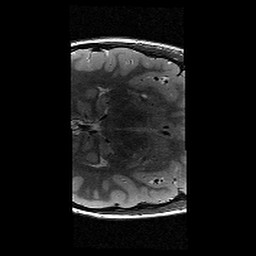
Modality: T2w
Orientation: axial
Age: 11
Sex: male
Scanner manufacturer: siemens
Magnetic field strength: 3 T
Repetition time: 9.23 s
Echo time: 0.067 s